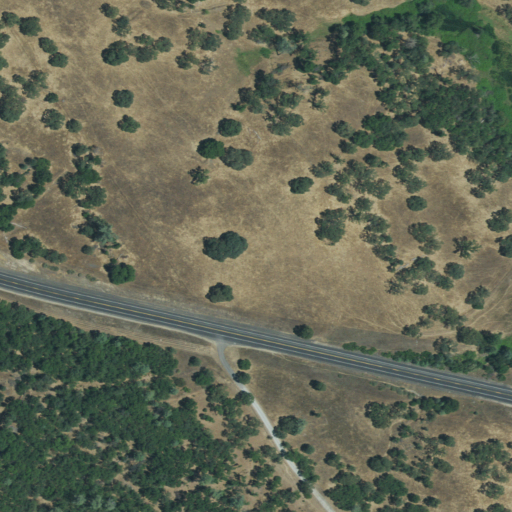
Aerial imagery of plain(s) in California named Carson Flat containing shrub, grassland, deciduous forest, mixed forest, evergreen forest, open development, low intensity development, and medium intensity development